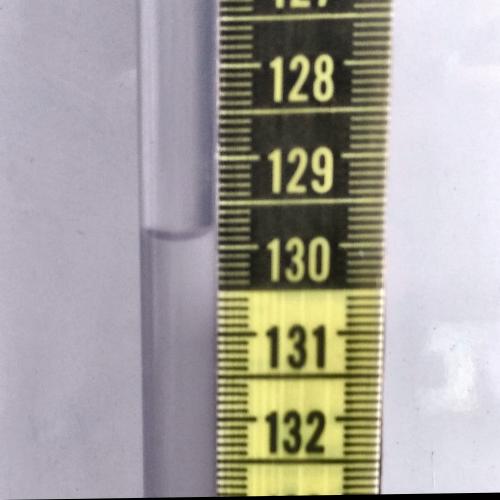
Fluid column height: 129.8 cm